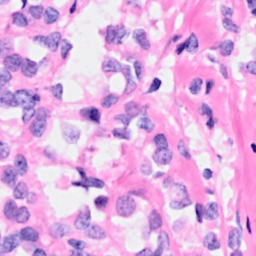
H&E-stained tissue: Breast